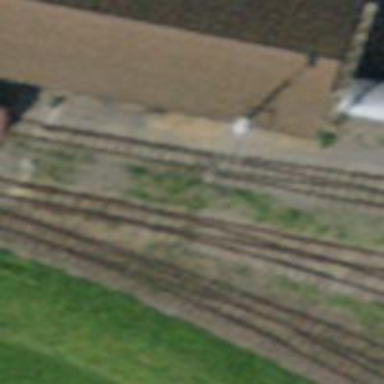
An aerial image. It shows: Single narrow-gauge railway track in service yard.